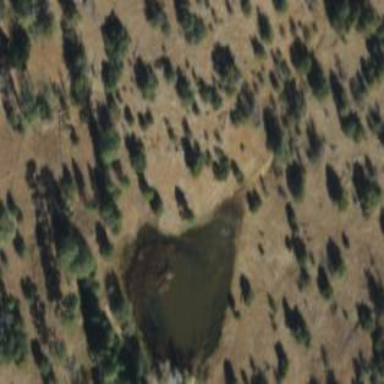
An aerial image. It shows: Watering place by natural water stream pool.